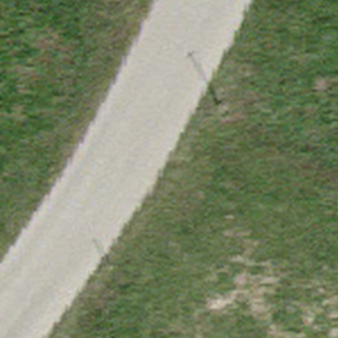
Label: other